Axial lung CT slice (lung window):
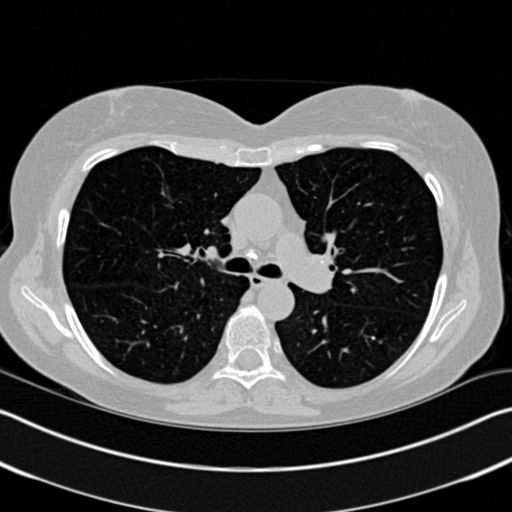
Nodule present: no